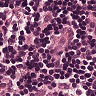
Metastatic tissue present: no